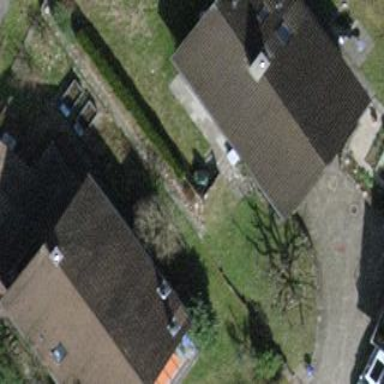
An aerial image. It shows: Detached building.